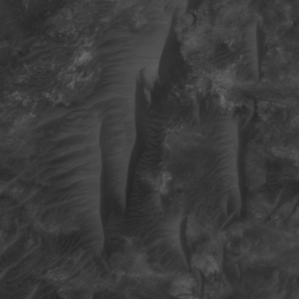
Label: non_frost